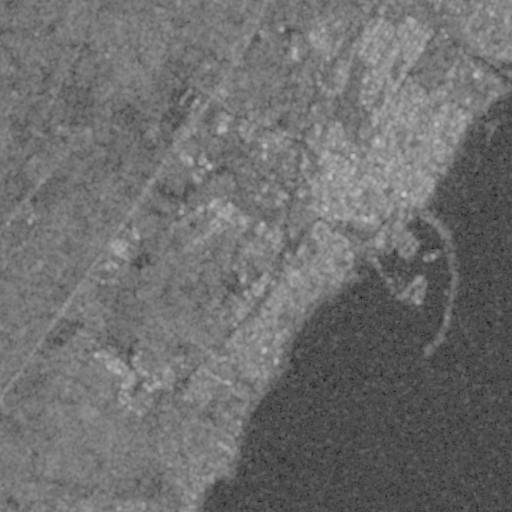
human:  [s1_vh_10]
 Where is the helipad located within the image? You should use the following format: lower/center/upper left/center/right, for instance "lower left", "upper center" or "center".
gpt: The helipad is located in the center of the image.
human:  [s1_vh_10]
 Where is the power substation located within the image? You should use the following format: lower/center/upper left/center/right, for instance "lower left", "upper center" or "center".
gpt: The power substation is located in the upper right of the image.
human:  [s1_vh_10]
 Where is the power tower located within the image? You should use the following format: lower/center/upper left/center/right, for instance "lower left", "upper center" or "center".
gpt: The power tower is located in the upper left of the image.
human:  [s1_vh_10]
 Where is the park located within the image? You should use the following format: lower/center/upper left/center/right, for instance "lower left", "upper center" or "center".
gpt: There is no park in the image.

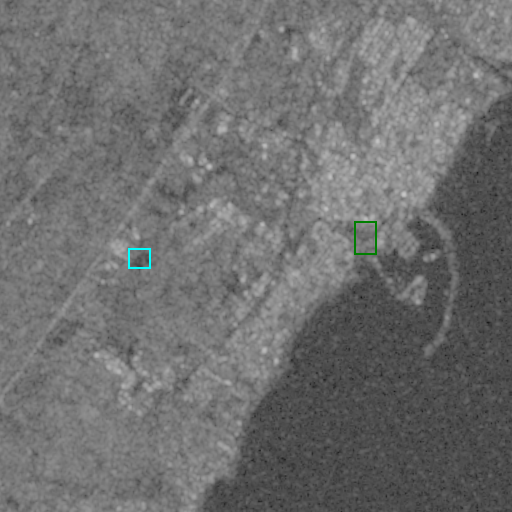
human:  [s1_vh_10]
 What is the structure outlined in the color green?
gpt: The structure outlined in green is a park.
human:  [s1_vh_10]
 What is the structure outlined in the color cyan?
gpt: The structure outlined in cyan is a parking lot.
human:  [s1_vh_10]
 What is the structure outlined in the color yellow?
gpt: There is no yellow outline.